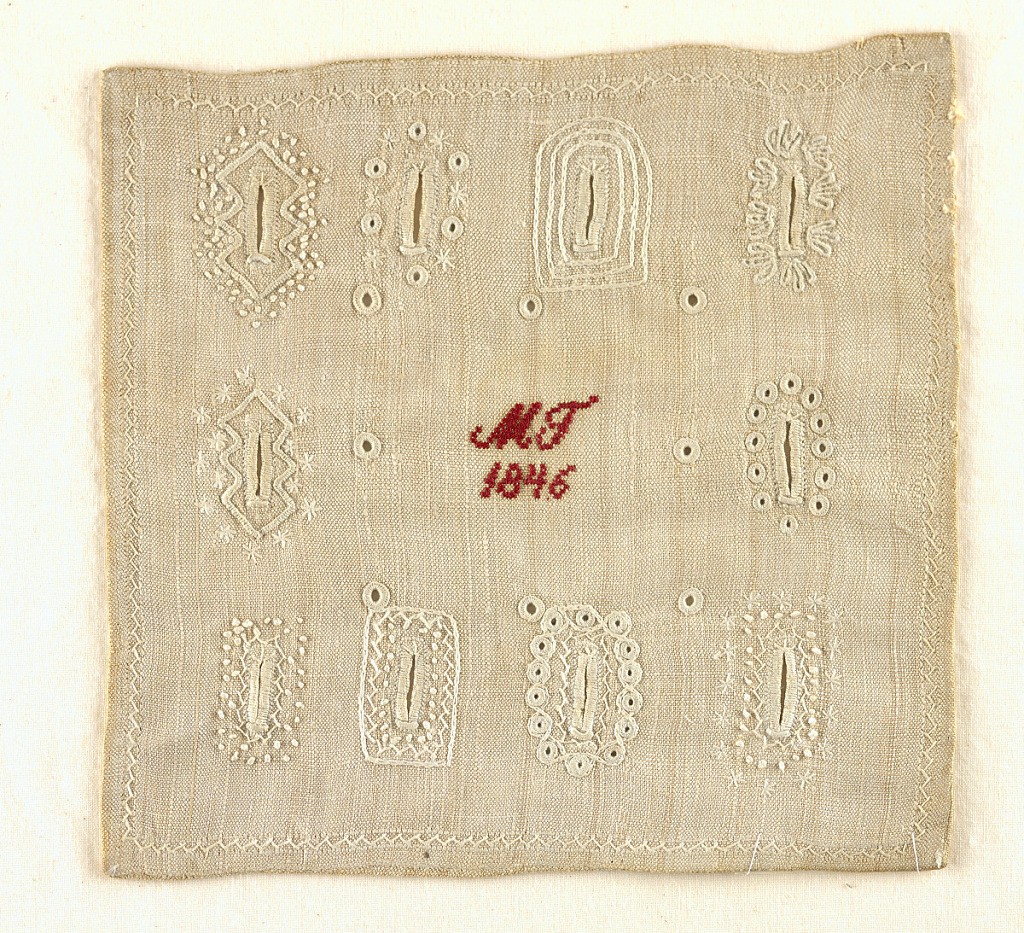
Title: Sampler
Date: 1846
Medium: silk embroidery on linen foundation Technique: buttonhole, running and knotted stitches on plain weave
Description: Small sampler with decorative buttonholes worked in white on a white ground, with the inscription and date in red at center.